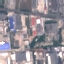
Land use / land cover class: Industrial